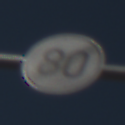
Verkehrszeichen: EndeGeschwindigkeit80
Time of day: Midday
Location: Outdoor (Nature)
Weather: Clear
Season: Summer
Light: Natural